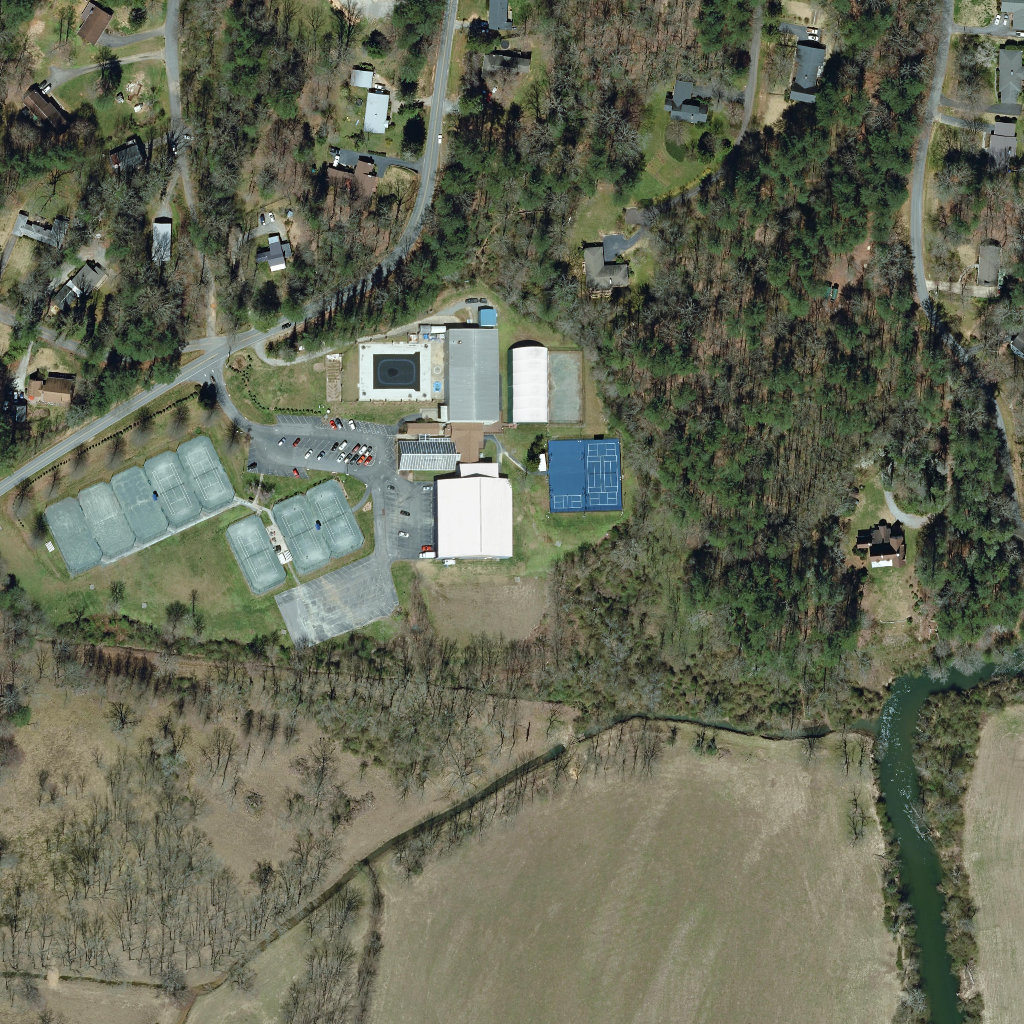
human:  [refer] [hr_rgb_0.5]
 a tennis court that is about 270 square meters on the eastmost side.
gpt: <box>[[57, 42, 59, 48, 0]]</box>